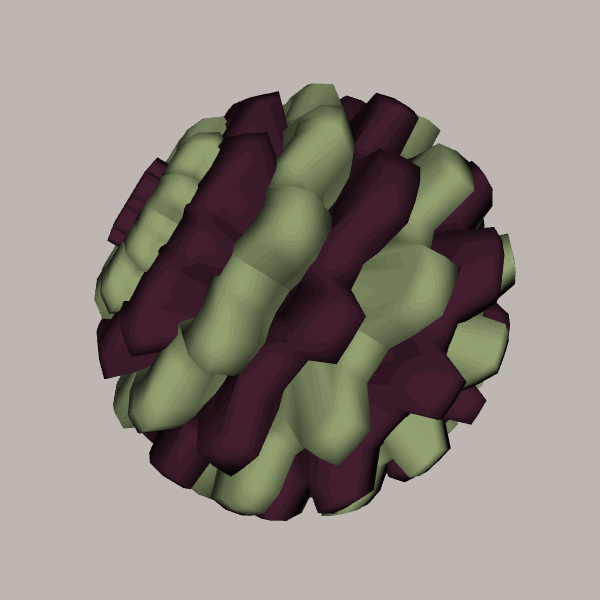
Background: light